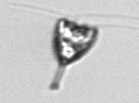
Label: Pyramimonas_longicauda